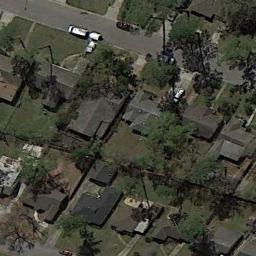
Label: residential